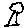
Label: tree